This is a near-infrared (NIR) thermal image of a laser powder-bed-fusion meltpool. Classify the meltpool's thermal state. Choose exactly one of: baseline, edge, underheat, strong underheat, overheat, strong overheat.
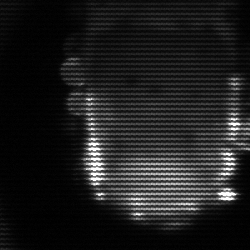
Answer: baseline